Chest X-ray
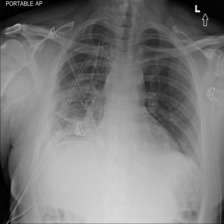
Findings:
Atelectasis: positive
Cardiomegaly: negative
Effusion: positive
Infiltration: positive
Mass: negative
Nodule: negative
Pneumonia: negative
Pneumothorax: negative
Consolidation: negative
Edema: negative
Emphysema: negative
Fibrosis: negative
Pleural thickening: positive
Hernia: negative